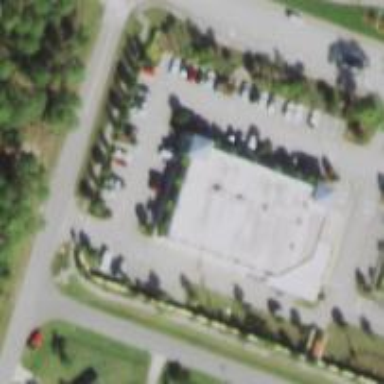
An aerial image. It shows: Retail building.